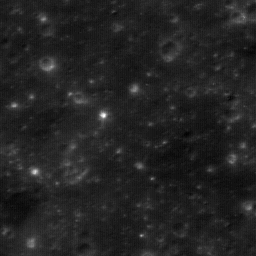
Host type: background_regolith
Lunar coordinates: latitude nan, longitude nan